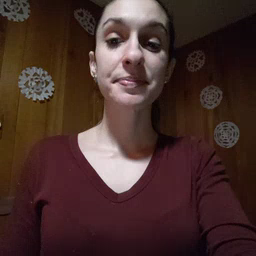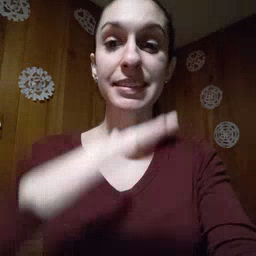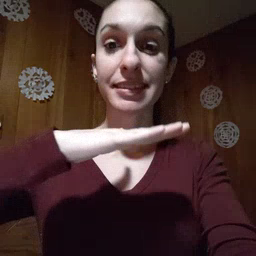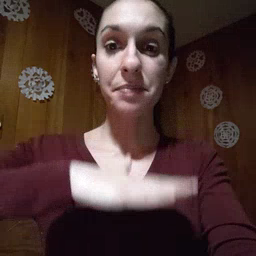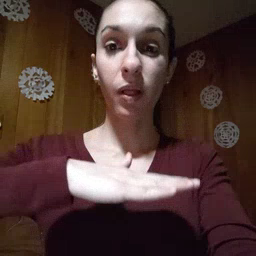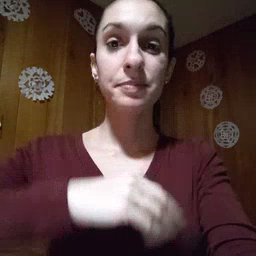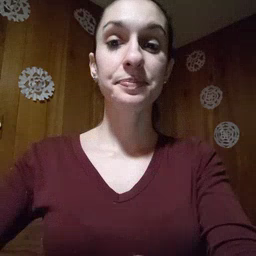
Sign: table